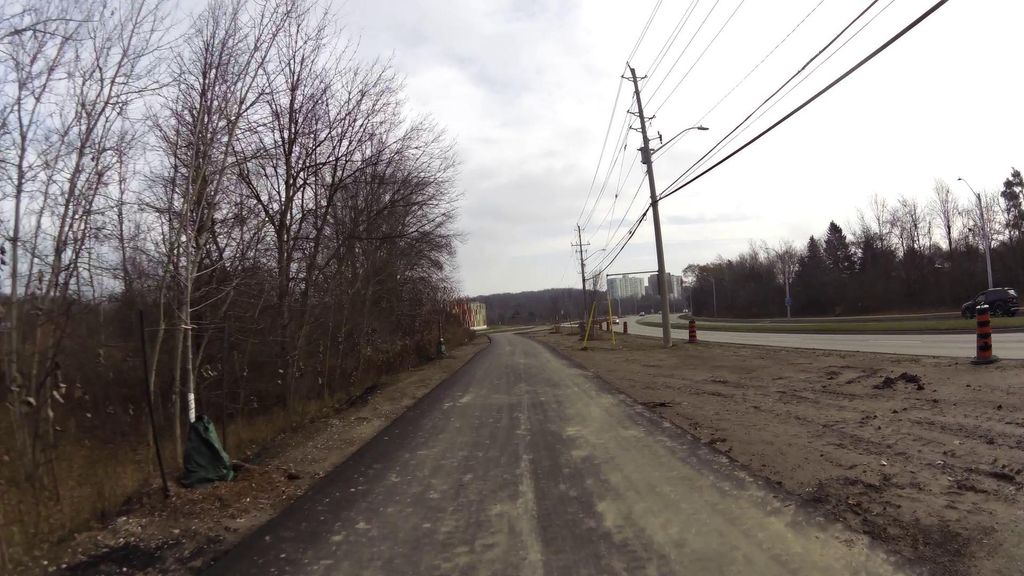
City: kitchener-waterloo